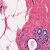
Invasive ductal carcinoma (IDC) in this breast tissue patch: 0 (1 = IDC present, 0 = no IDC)